Interaction volume radius: 10 \u00c5
Interaction volume height: 45 \u00c5
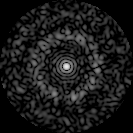
Disorder parameter: 0.8229